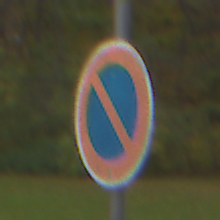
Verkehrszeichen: EingeschraenktesHalteverbot
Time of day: Midday
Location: Outdoor (Nature)
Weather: Overcast
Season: Autumn
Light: Natural